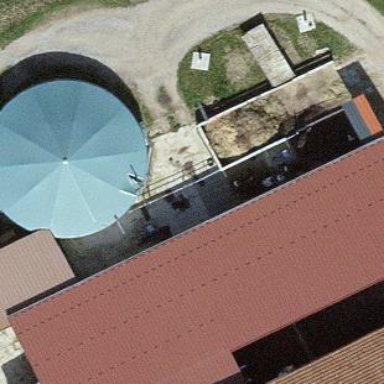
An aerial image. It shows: Storage tank with man-made structure.